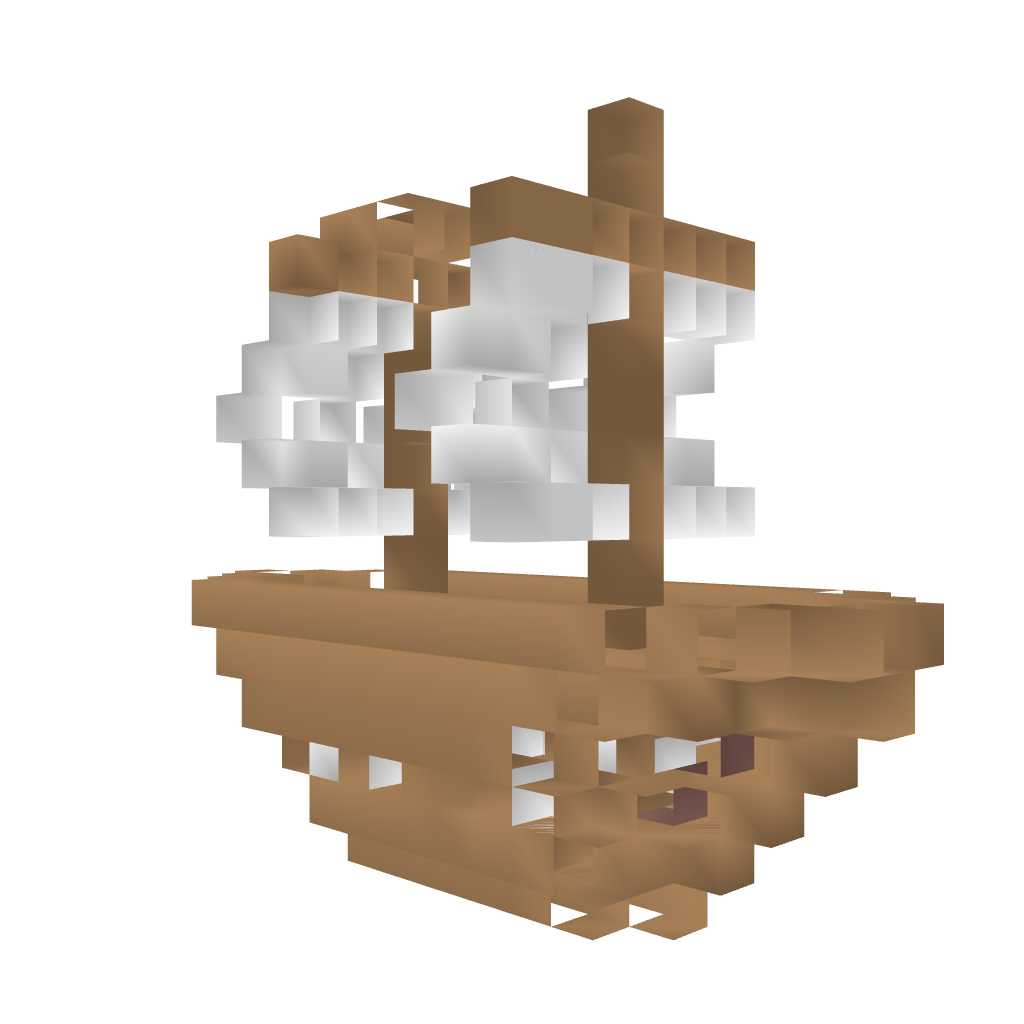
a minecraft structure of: small boat high quality